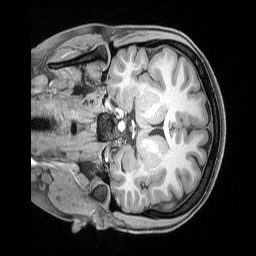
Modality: T1w
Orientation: coronal
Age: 24
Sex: female
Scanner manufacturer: siemens
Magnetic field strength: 3 T
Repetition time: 2.17 s
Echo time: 0.00169 s